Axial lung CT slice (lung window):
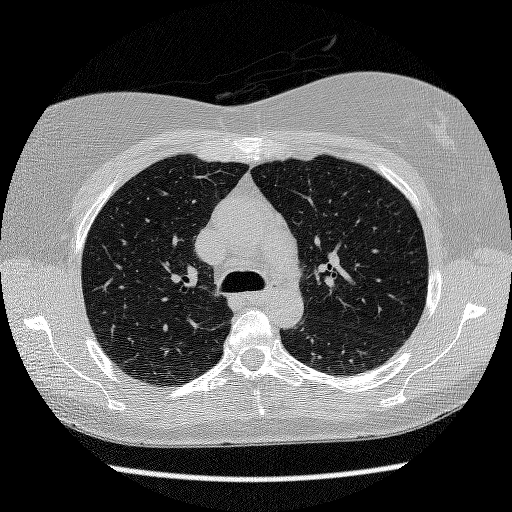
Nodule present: no